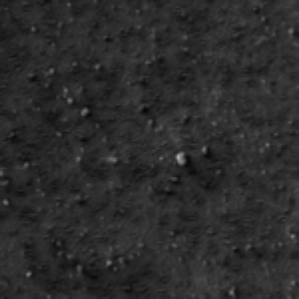
Label: frost